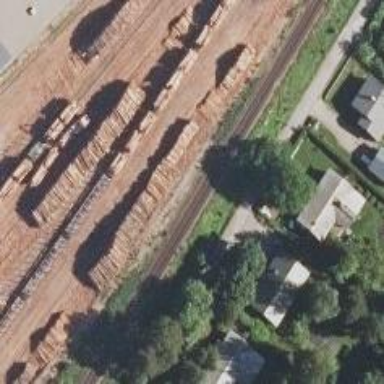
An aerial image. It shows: Unused railway yard.